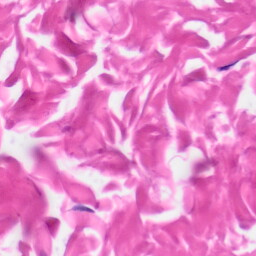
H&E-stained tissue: Skin